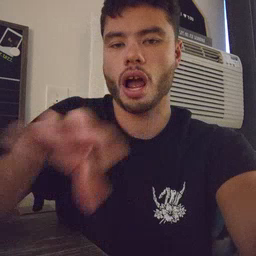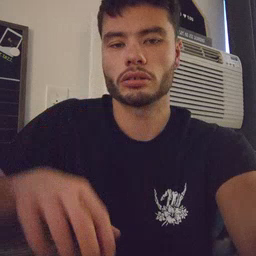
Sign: hot